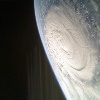
Label: cloud